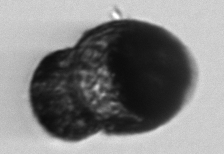
Label: pollen